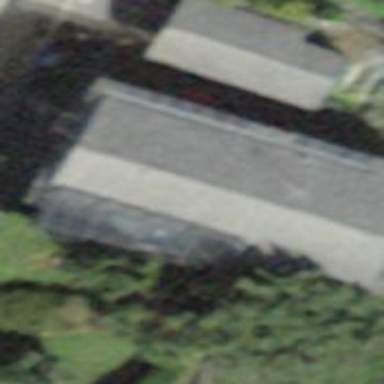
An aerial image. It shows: Detached building.